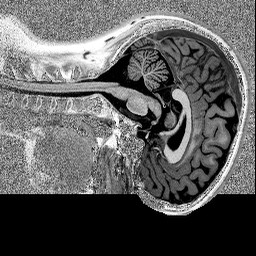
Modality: MP2RAGE
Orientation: sagittal
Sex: female